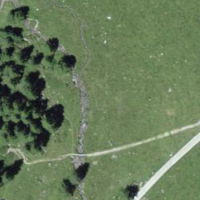
EUNIS habitat code: 26
Species observed at this site:
Ajuga pyramidalis